Interaction volume radius: 5 \u00c5
Interaction volume height: 20 \u00c5
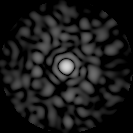
Disorder parameter: 0.8394